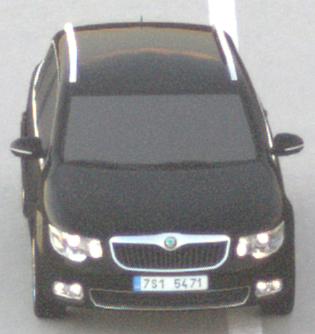
Make: Skoda
Model: Superb Combi 1.4 TSI
Detailed model: Superb (II) Combi
Model produced from: 2010/01
Model produced until: 2011/10
Doors: 5
Color: black
Road condition: dry road
Daytime: sunrise or sunset
Contrast: low contrast